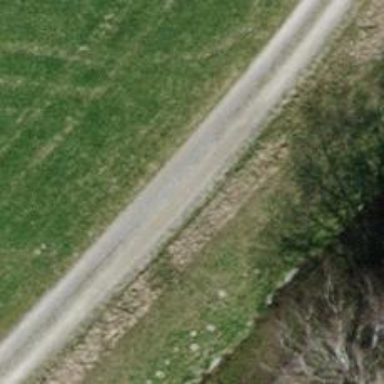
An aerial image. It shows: Compacted grade3 track.